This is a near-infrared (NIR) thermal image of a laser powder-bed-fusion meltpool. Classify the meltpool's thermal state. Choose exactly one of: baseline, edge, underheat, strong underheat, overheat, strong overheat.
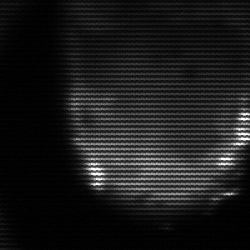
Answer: edge